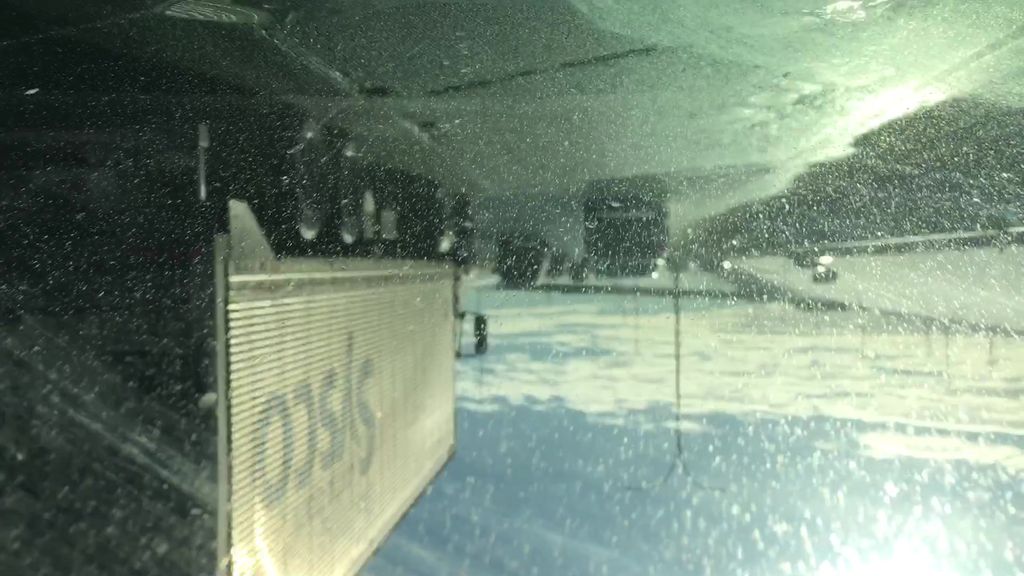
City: calgary